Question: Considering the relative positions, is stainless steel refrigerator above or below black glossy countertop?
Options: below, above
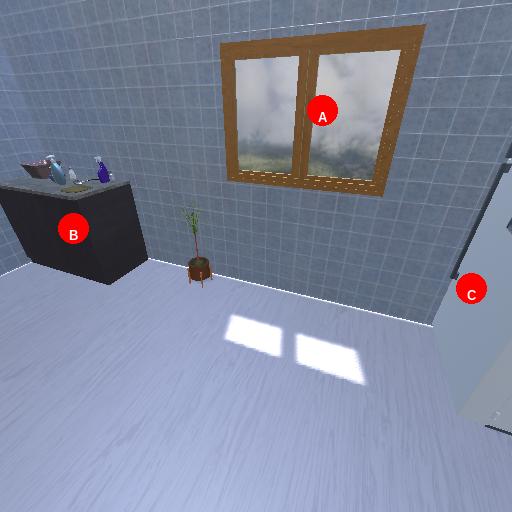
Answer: below